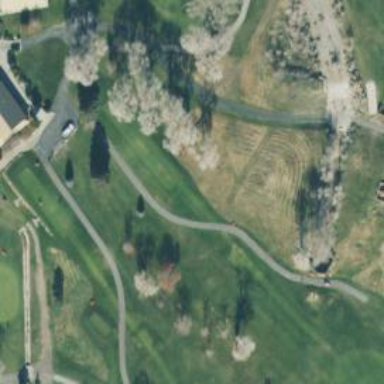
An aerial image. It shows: Path designated for golf carts.